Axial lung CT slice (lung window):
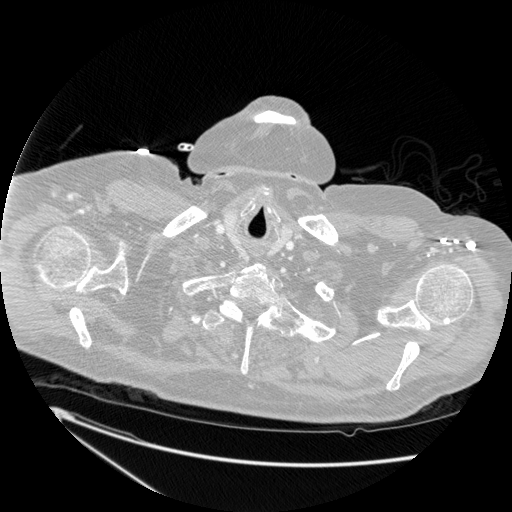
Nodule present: no